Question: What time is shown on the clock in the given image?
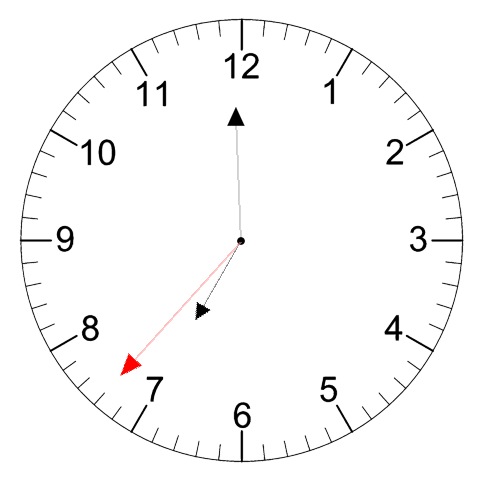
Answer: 06:59:37